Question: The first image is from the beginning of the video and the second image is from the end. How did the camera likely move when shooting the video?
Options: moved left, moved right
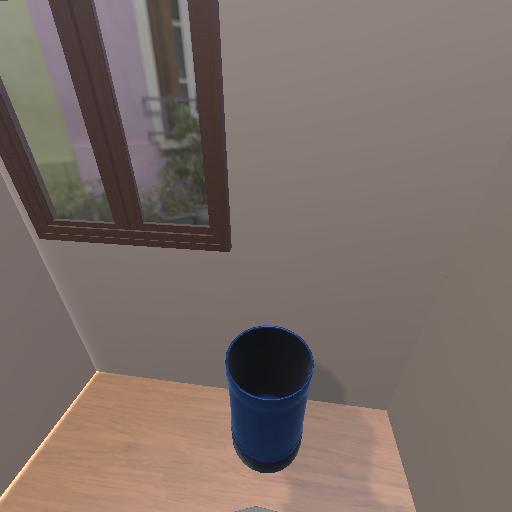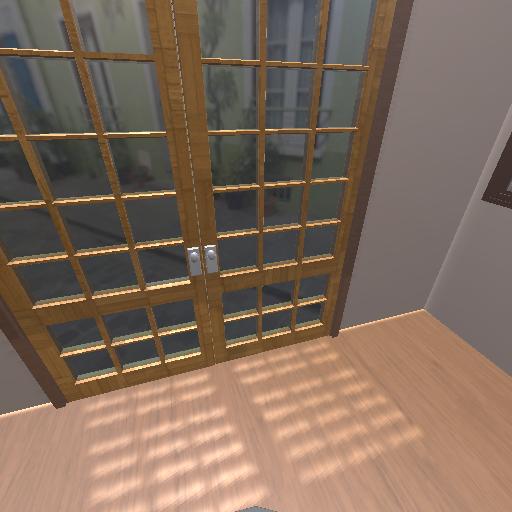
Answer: moved left